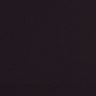
Metastatic tissue present: no